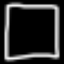
Label: square